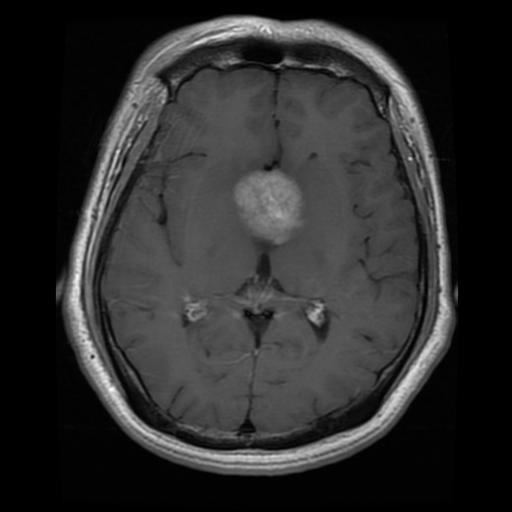
Label: pituitary